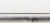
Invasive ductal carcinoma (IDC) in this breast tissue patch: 0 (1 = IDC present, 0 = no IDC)